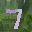
Label: 7